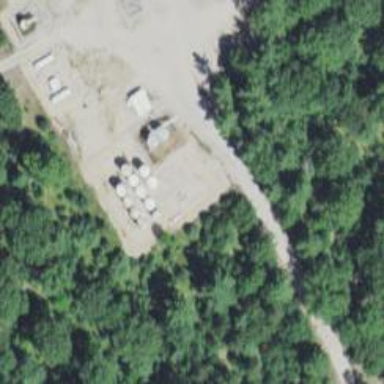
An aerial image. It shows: Storage tank with man-made structure.